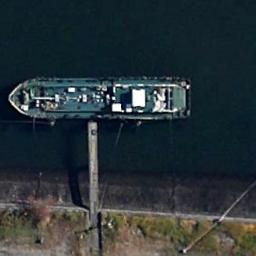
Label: ship